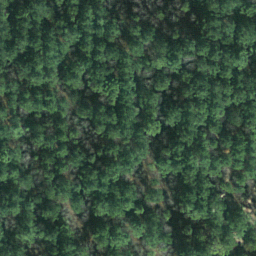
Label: forest